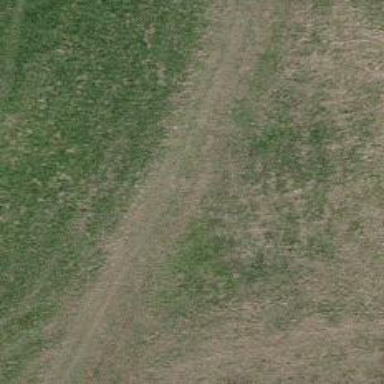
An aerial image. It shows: Grass track with grade 5 tracktype.